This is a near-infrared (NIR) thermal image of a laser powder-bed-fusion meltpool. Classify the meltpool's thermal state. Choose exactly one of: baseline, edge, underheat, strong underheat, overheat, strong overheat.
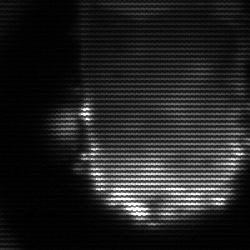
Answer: baseline